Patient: sex M, age 65
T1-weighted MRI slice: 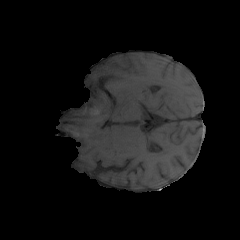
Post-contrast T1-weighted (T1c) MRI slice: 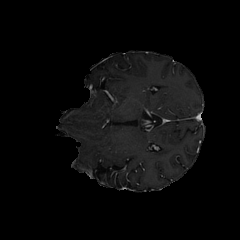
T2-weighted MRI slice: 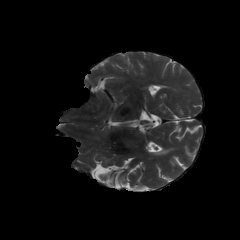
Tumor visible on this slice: no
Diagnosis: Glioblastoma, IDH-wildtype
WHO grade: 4